Field crop: maize
Growth stage: 2
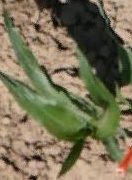
Species: maize